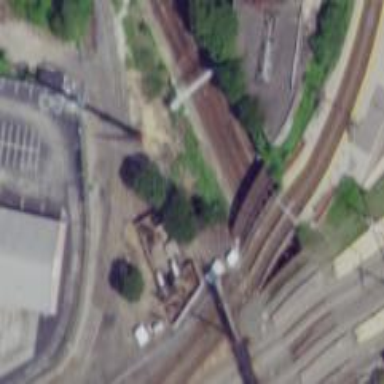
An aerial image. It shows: Abandoned railway spur bridge.